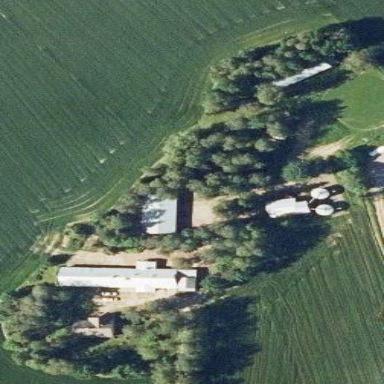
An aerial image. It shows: Rural residential area with farmyard.